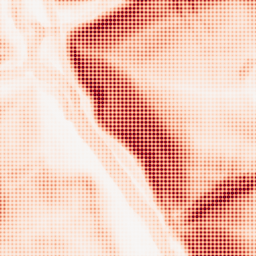
Category: morphological
Decomposition family: morphological_gradient
Decomposition parameters: size: 10
shape: square
Upsampling method: sinc_blackman
Upsampling parameters: scale: 8
kernel_size: 8
Upsampling scale: 8